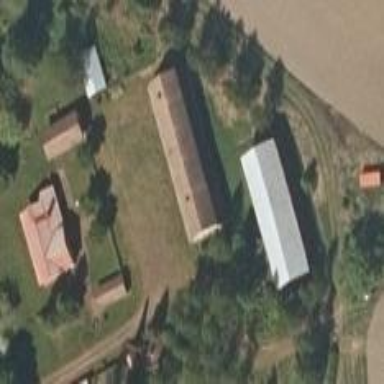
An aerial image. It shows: Farmyard area.